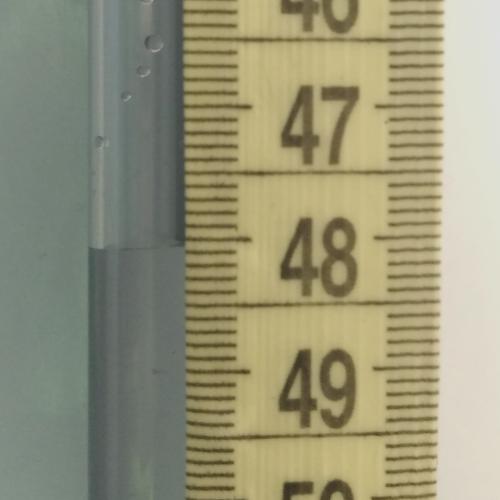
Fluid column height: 48.1 cm